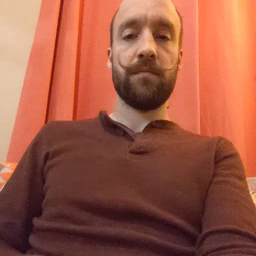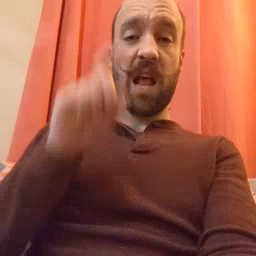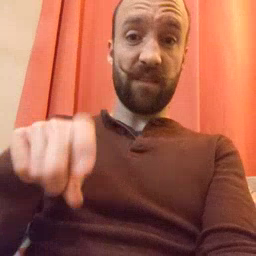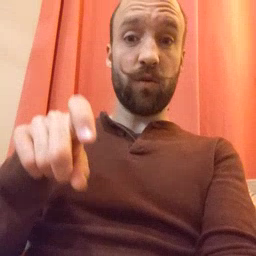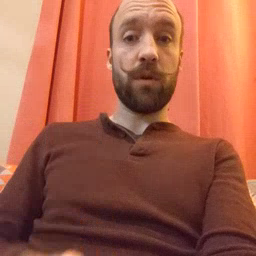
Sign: haveto